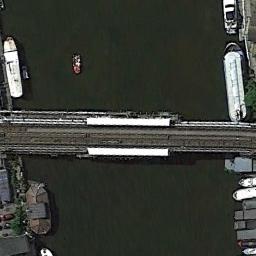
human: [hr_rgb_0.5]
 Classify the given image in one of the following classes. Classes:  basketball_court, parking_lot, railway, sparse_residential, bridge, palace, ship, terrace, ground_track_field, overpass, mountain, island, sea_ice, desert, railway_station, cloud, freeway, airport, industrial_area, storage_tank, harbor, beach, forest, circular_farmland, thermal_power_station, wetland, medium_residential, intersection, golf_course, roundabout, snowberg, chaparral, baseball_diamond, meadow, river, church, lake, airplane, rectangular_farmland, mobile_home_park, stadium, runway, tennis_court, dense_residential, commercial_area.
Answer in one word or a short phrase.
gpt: bridge